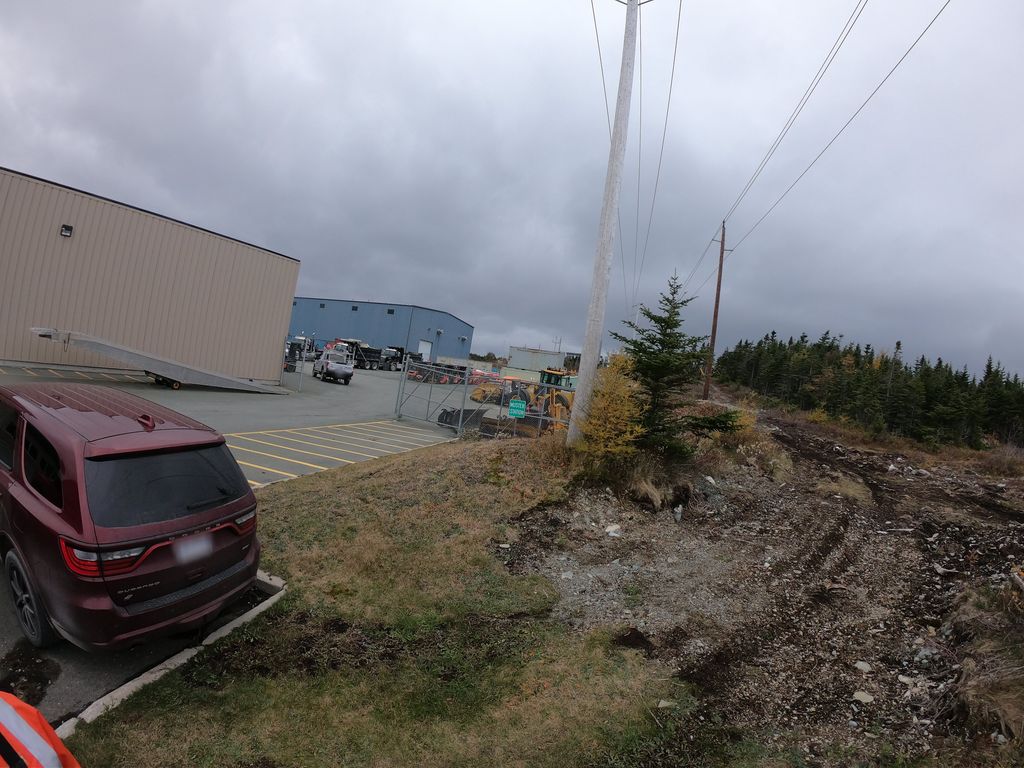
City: st_johns